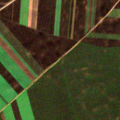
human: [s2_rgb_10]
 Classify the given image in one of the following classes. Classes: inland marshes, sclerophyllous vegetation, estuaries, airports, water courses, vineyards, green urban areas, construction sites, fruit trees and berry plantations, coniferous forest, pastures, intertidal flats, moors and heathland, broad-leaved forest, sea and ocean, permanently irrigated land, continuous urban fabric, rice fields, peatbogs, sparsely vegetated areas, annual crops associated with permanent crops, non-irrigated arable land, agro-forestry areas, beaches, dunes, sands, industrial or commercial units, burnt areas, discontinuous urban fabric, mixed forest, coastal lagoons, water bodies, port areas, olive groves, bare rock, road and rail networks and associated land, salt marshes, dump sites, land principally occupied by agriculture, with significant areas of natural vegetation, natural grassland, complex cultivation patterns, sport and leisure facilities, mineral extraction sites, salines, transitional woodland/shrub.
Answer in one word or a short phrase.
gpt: non-irrigated arable land